Question: I want to replace old jar file of lucene i.e. lucene 3.6.2.jar(marked in the following figure) with new lucene 4.3.0.jar. But I am a beginner in developing Dynamic Web Project in Eclipse. So I have no idea how to do it. Each time I am opening the window of build path I see no option to modify those jar files included in Tomcat library. I am working with Eclipse Juno. Please help me to fix this problem.

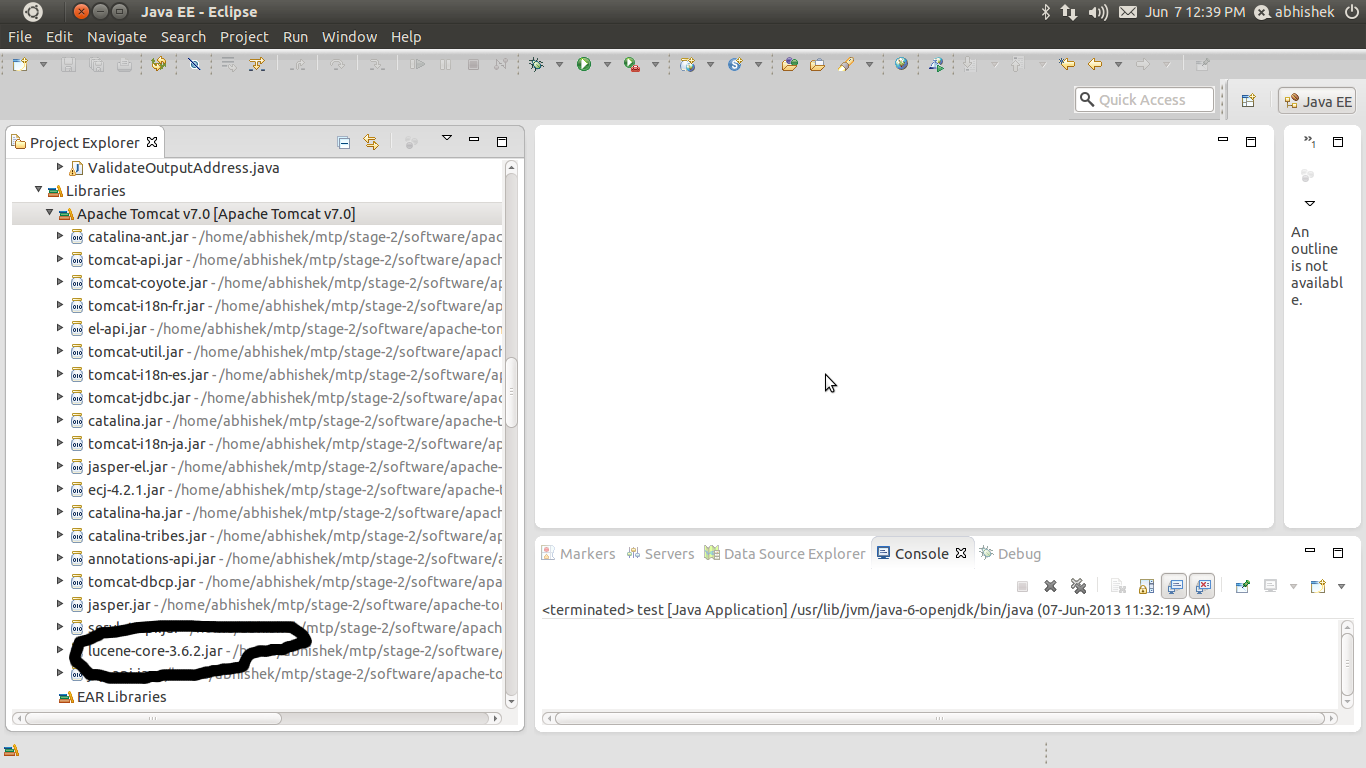
Answer: If you see a jar file in Apache Tomcat libraries, it means you have it under the '${tomcat_home}/lib' folder. If you want to remove it from global '.classpath' you should remove it from lib folder manually and then refresh your project in eclipse.